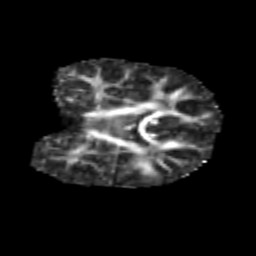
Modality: FA
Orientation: coronal
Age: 6
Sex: male
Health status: healthy